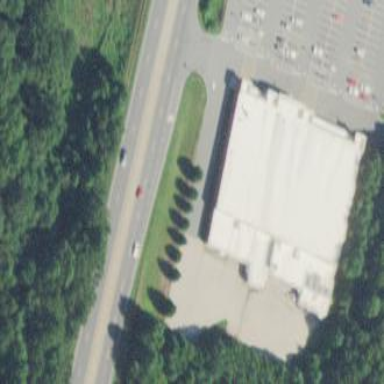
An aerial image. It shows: Retail building.